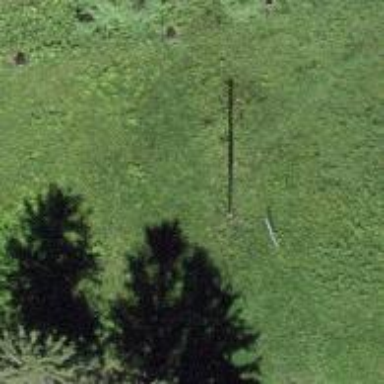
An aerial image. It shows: Power pole.